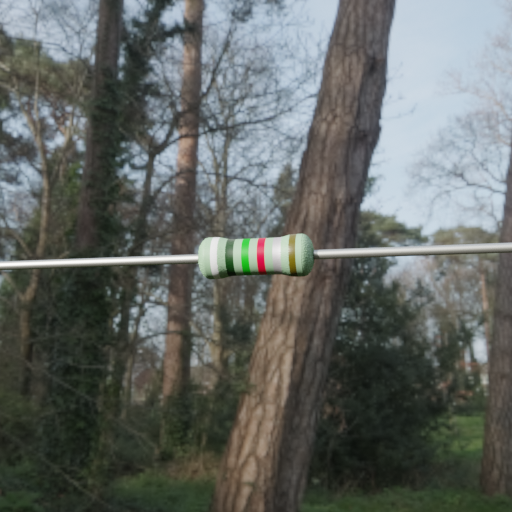
Resistor colour bands (in order): white, black, green, red, silver, brown